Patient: sex M, age 46
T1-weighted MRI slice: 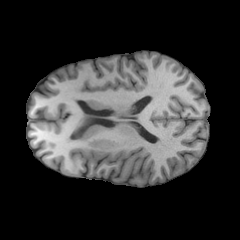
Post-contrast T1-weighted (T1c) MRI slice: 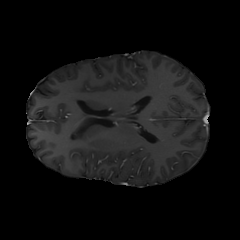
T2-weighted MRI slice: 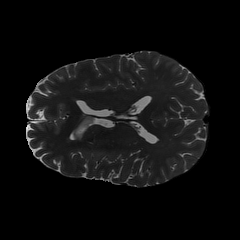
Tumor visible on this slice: yes
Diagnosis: Astrocytoma, IDH-mutant
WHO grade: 2